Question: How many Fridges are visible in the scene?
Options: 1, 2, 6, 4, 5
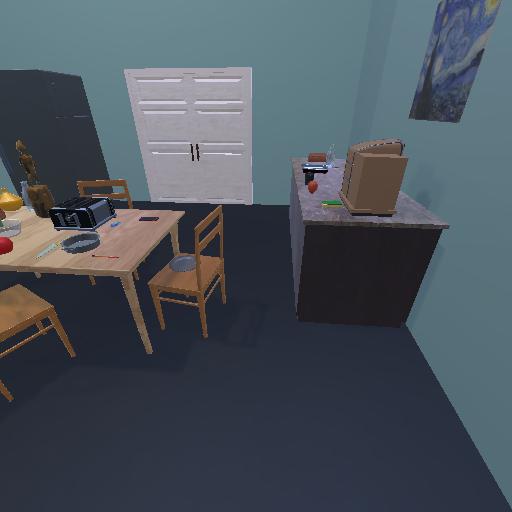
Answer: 1